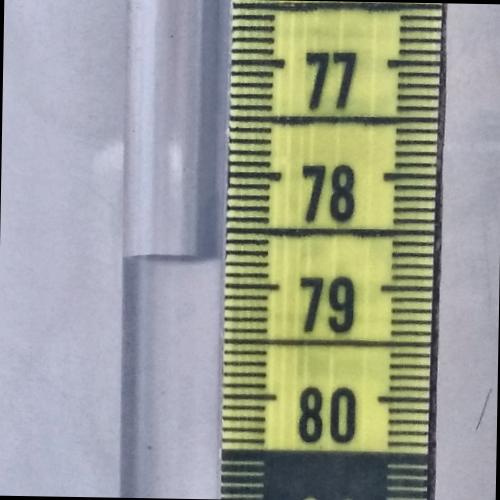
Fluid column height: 78.8 cm